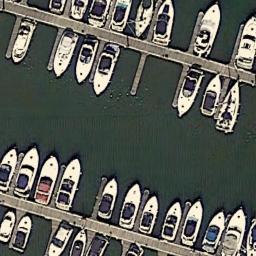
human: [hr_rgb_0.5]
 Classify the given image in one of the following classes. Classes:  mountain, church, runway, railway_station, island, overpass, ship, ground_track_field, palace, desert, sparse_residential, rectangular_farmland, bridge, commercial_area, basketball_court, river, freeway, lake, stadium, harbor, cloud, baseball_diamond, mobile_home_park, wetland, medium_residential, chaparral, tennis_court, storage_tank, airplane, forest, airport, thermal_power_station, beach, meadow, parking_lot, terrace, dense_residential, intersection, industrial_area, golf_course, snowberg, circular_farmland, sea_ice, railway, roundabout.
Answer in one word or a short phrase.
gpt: harbor